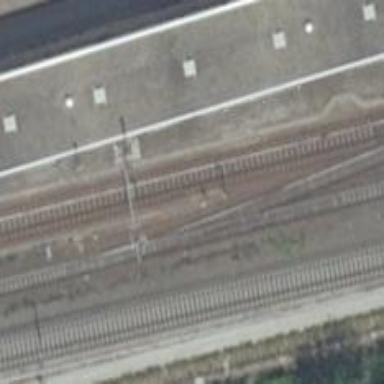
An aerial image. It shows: Rail yard with electrified contact lines for railway operations.